Interaction volume radius: 10 \u00c5
Interaction volume height: 35 \u00c5
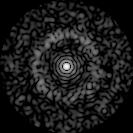
Disorder parameter: 0.8168